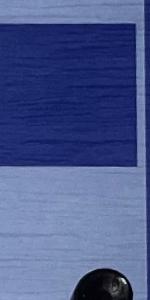
Label: Empty